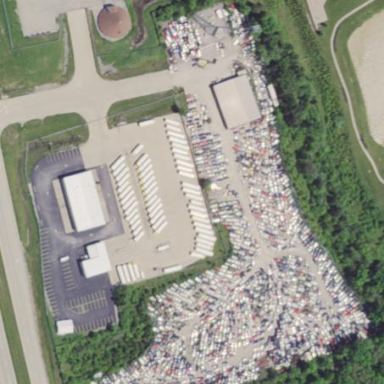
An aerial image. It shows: Industrial bus depot.